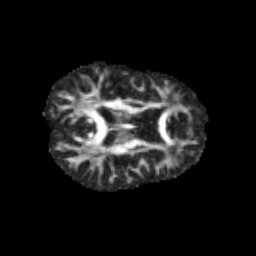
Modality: FA
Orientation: axial
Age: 12
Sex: female
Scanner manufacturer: siemens
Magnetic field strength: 3 T
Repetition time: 3.8 s
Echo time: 0.07 s